Field crop: tomato
Growth stage: 1
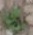
Species: solanum